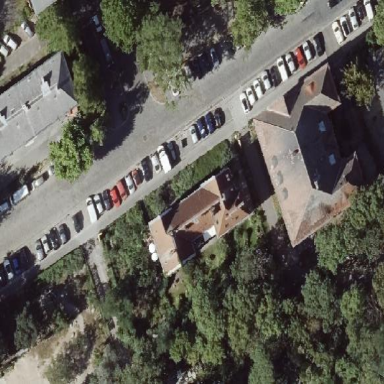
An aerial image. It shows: Hipped roof on residential building.